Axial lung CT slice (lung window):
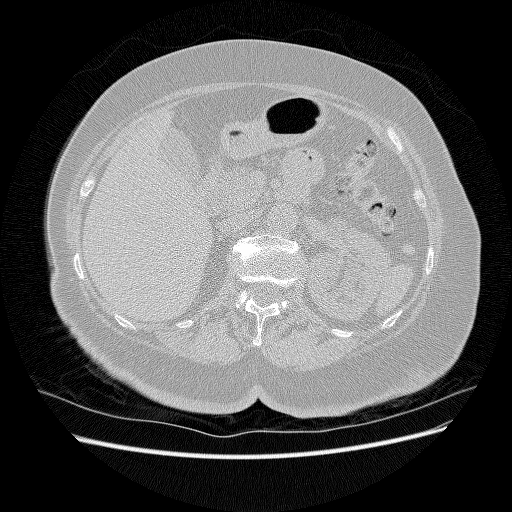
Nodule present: no